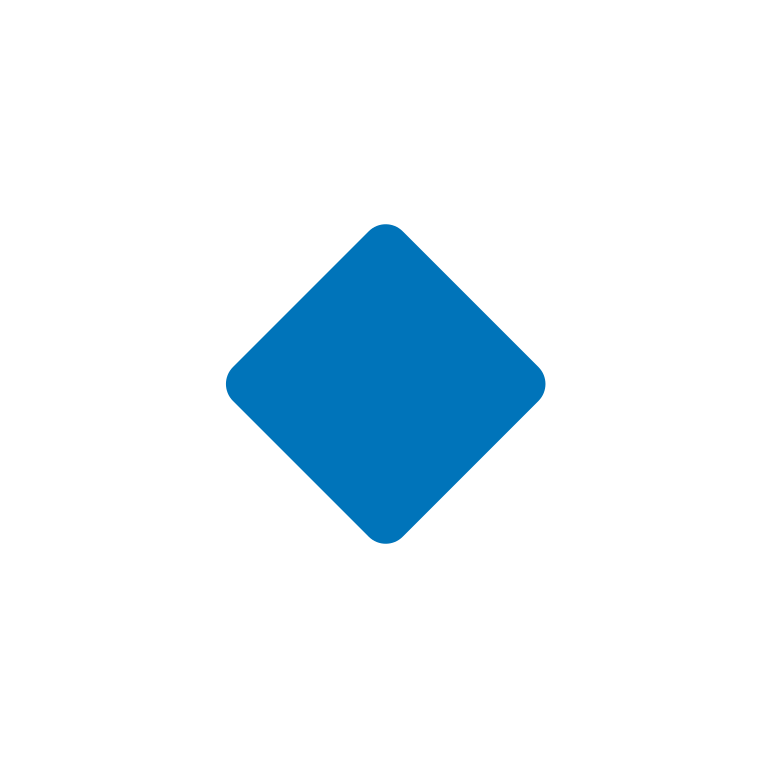
small blue diamond flat